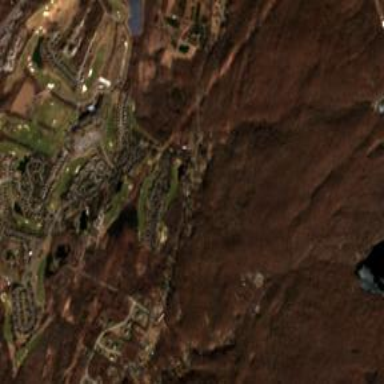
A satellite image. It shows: Golf course surrounded by greenery.